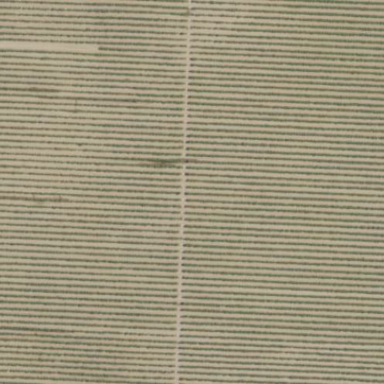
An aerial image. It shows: Vineyard.